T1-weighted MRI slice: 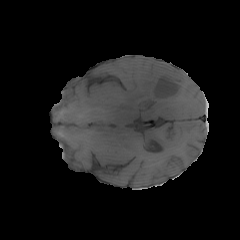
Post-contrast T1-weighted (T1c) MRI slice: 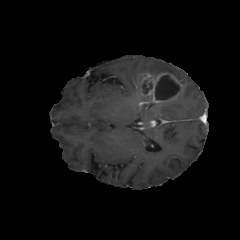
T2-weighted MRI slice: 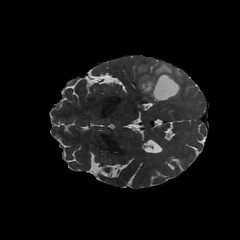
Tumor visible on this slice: yes